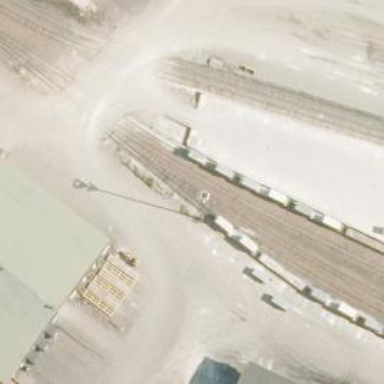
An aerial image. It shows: Railway spur service.